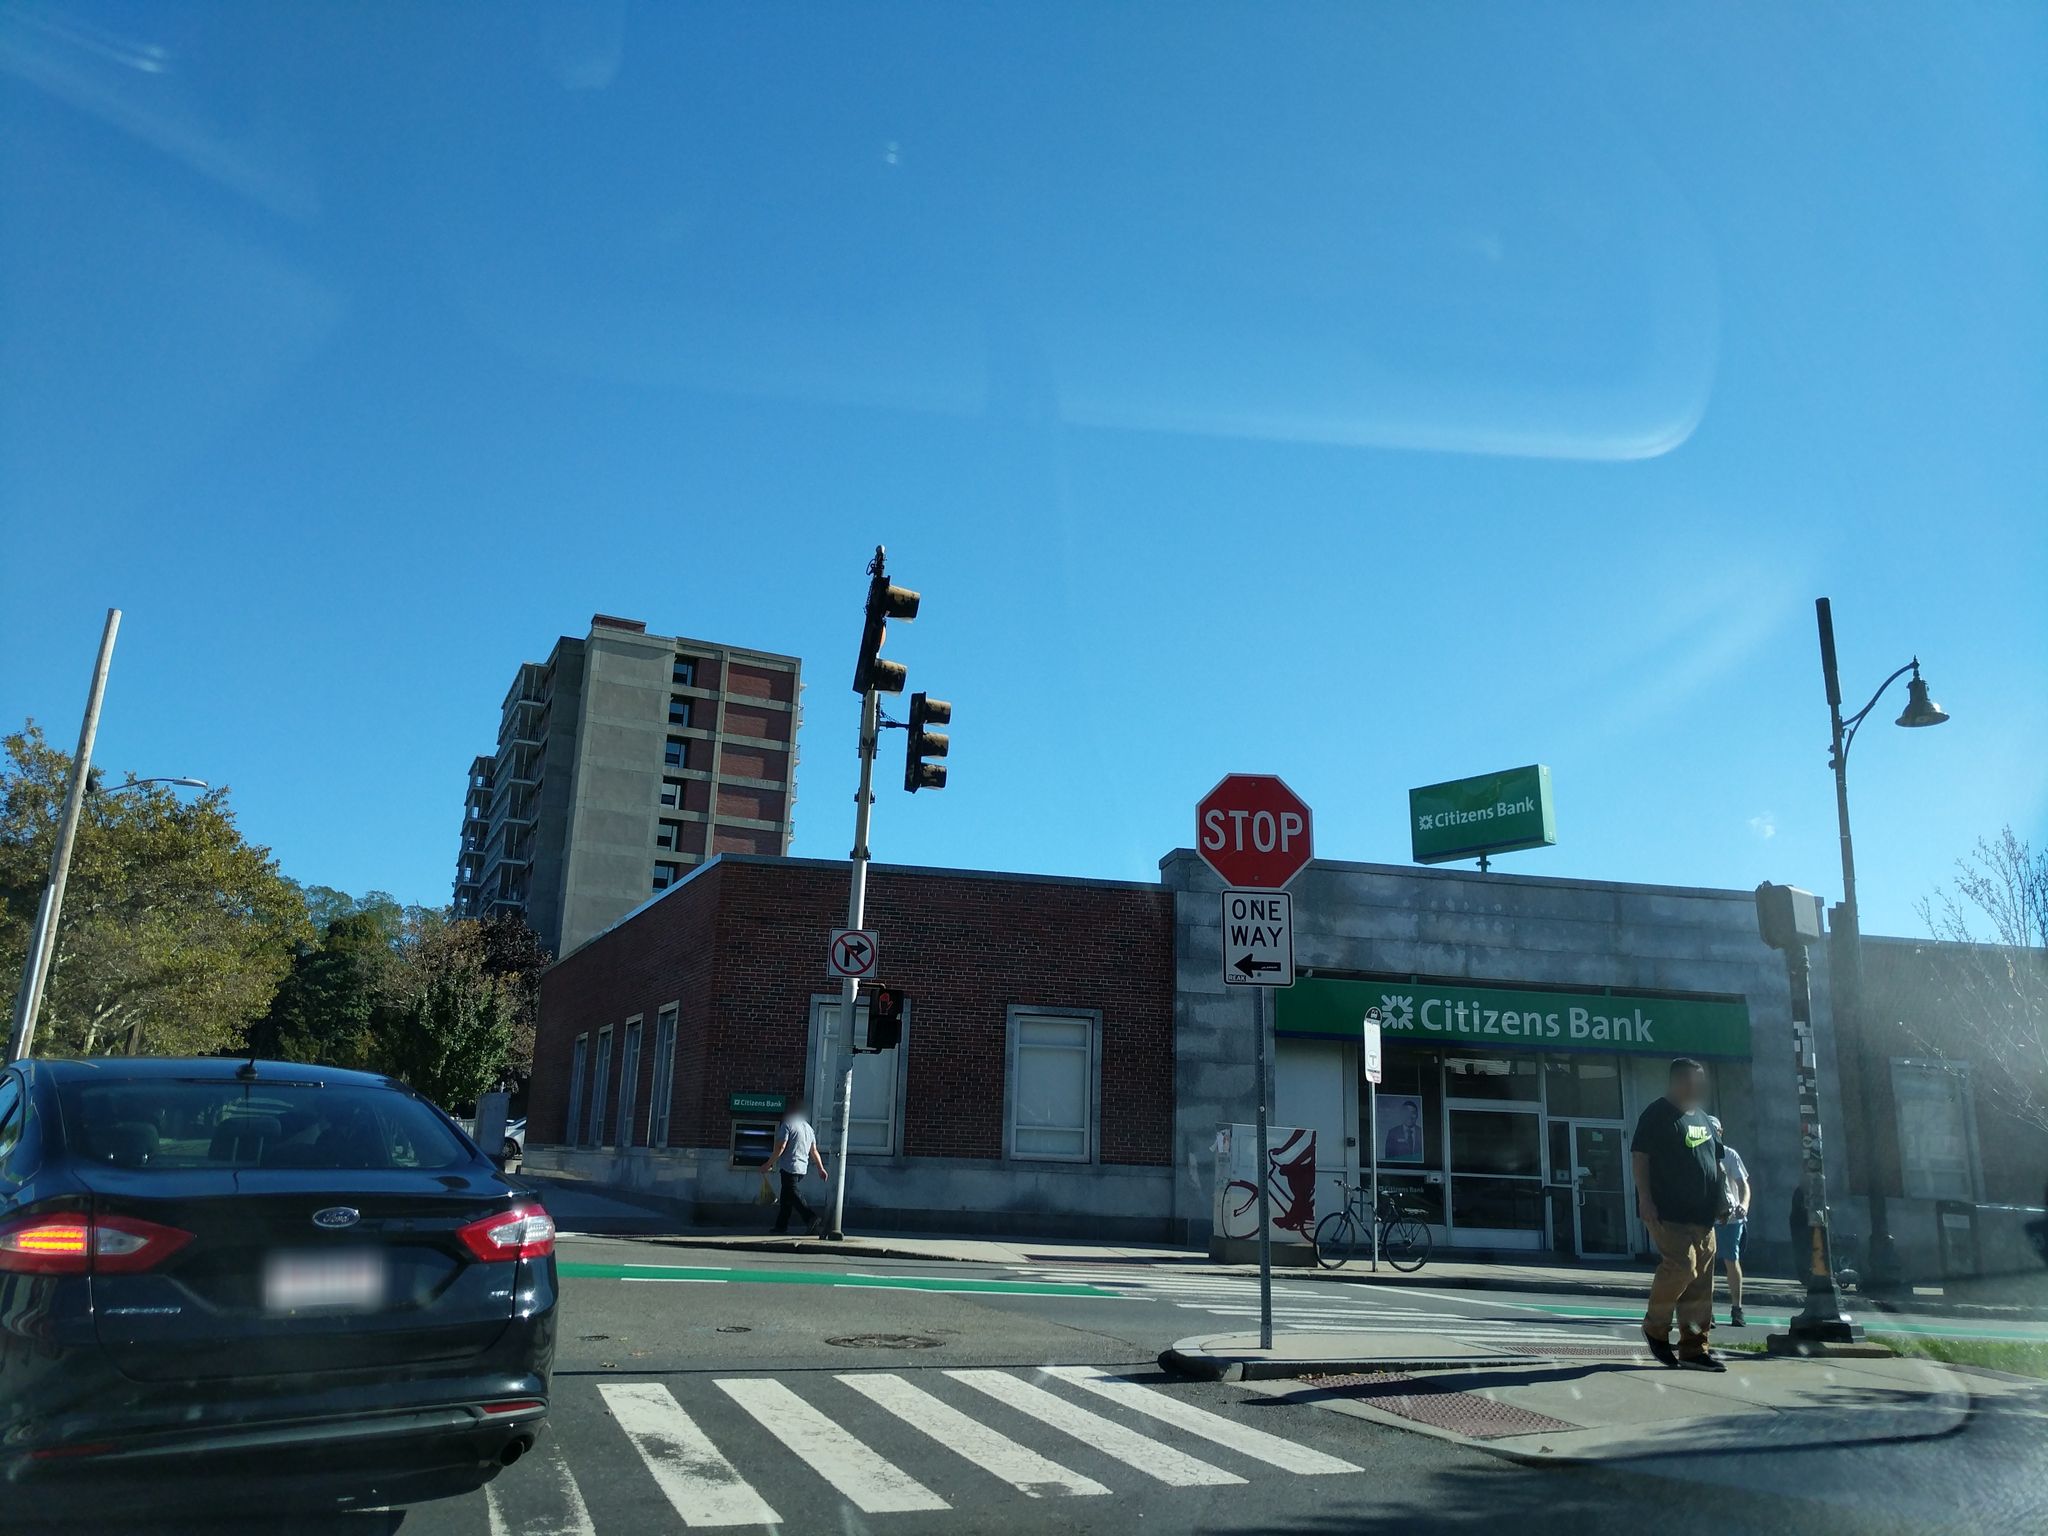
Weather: clear
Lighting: day
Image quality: good
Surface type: driving surface
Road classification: secondary
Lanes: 2
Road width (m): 19.8
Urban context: urban centre
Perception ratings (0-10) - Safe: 3.88, Lively: 7.16, Beautiful: 6.01, Boring: 5.21, Depressing: 2.08, Wealthy: 4.16